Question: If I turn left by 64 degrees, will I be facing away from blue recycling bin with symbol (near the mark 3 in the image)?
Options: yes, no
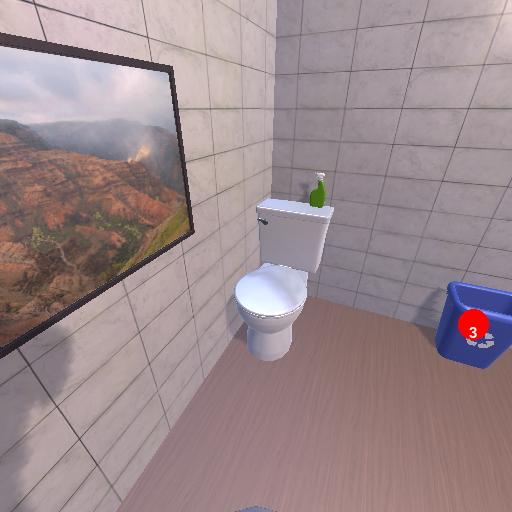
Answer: yes